Field crop: maize
Growth stage: 2
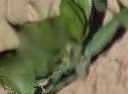
Species: maize